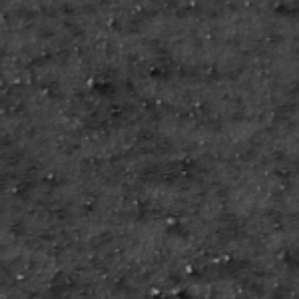
Label: frost